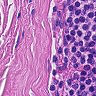
Metastatic tissue present: no